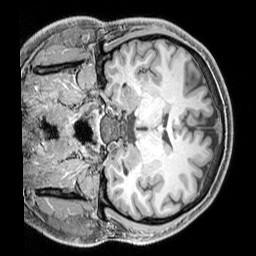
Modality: T1w
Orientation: coronal
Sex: male
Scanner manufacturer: siemens
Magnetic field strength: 3 T
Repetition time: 2.3 s
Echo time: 0.00226 s